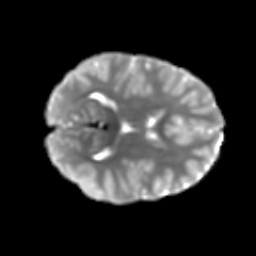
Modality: T2w
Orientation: axial
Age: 12
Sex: male
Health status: ill
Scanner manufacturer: ge
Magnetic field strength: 3 T
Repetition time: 6.752 s
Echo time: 0.079 s